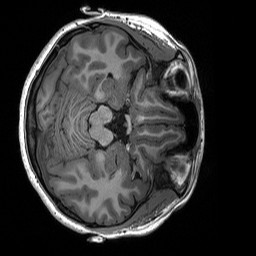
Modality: T1w
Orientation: axial
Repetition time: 8 s
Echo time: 0.066 s